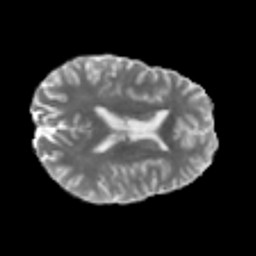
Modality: MD
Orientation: axial
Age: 38
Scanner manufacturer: philips
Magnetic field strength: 3 T
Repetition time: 8.6 s
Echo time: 0.127 s